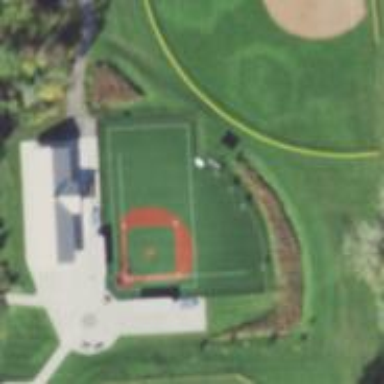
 suitable for playing baseball and soccer."